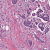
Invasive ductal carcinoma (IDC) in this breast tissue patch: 1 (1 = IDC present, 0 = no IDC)